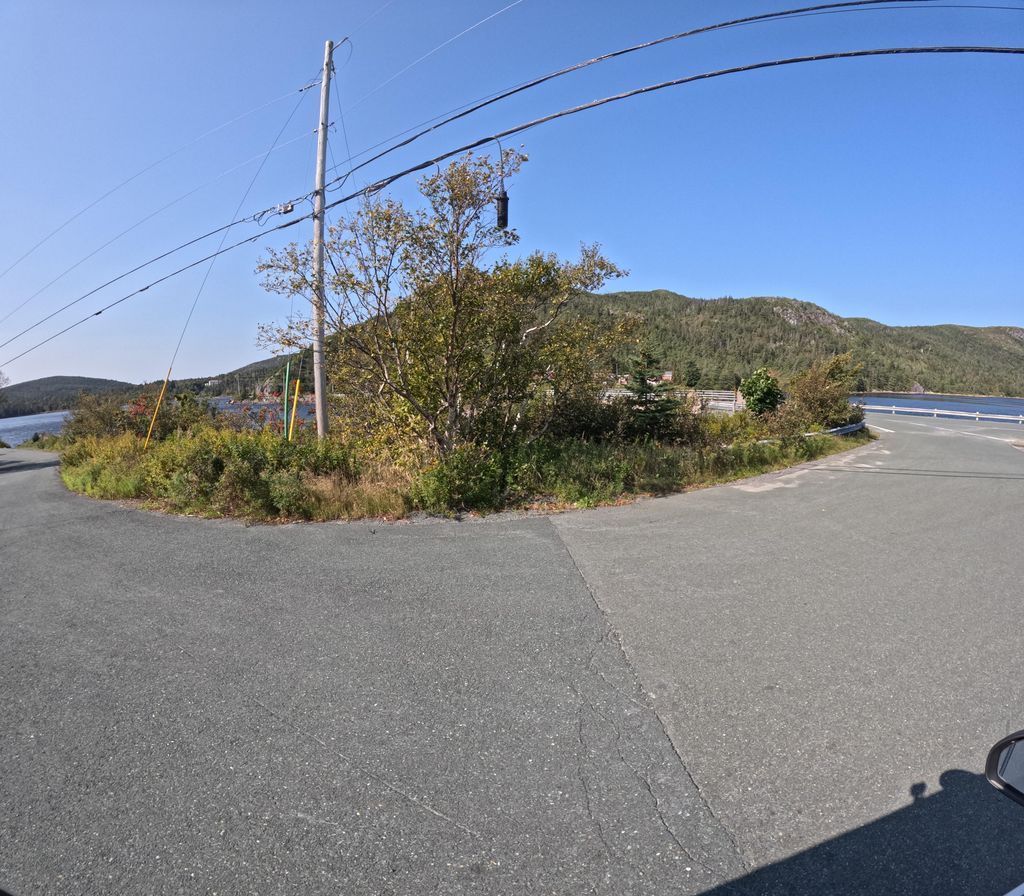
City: st_johns